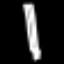
Label: pencil